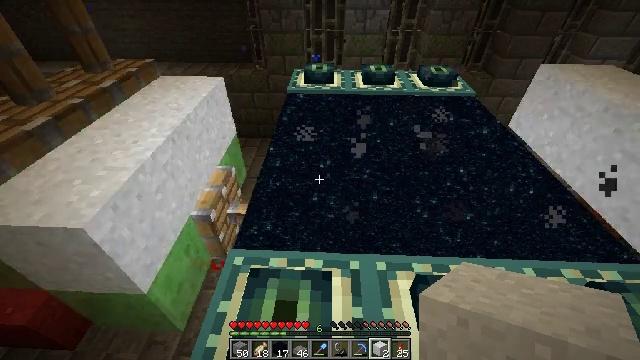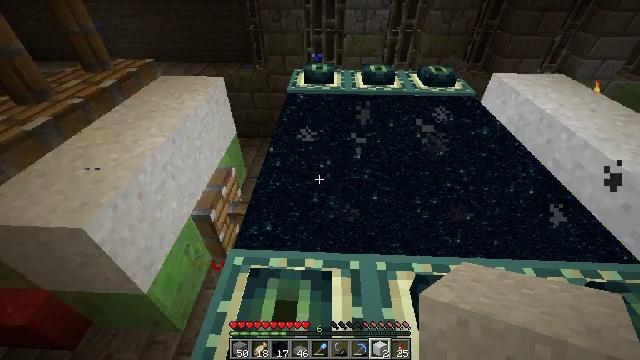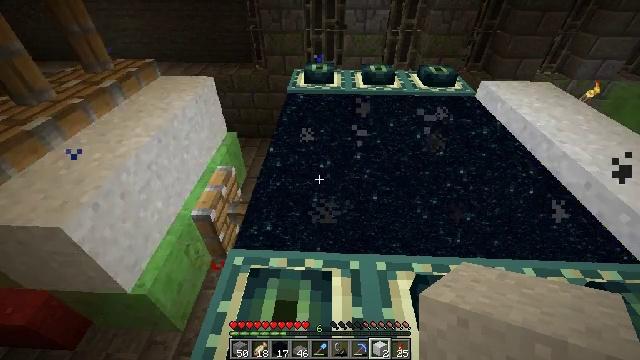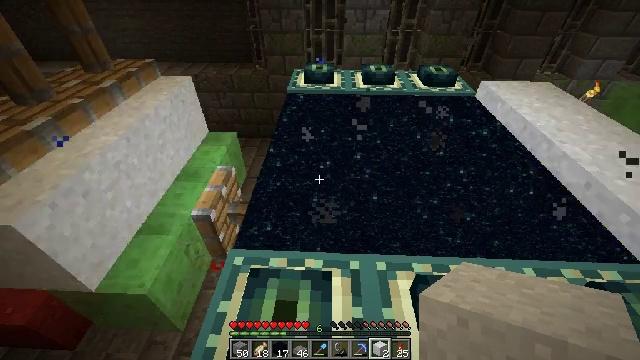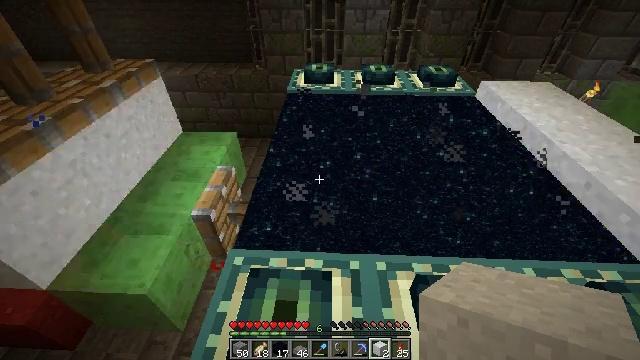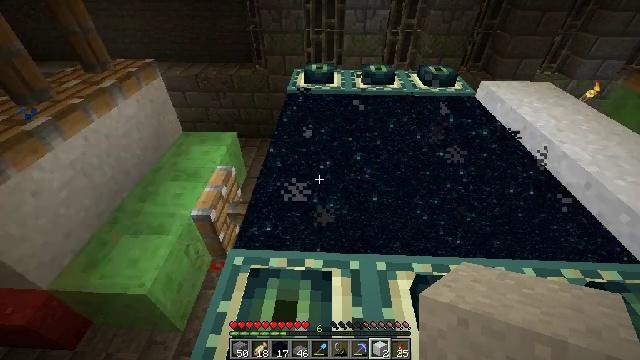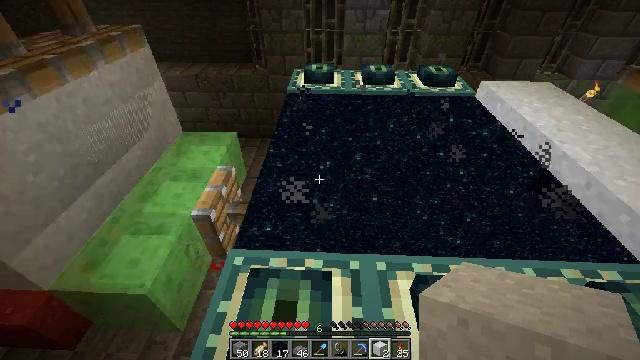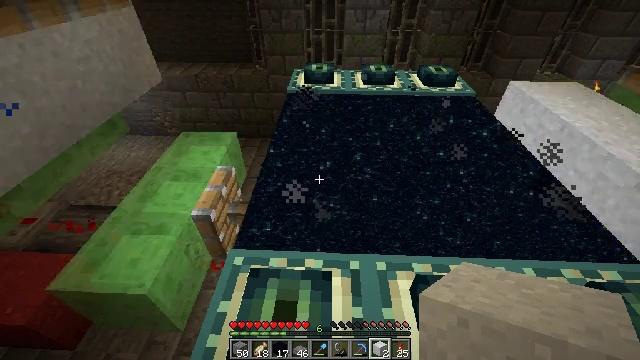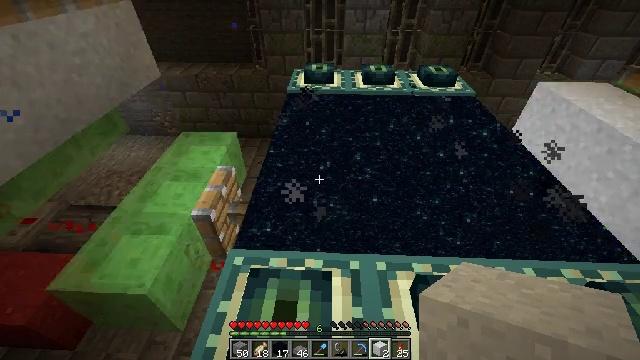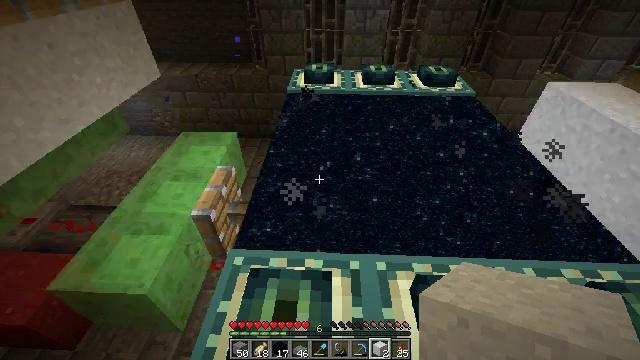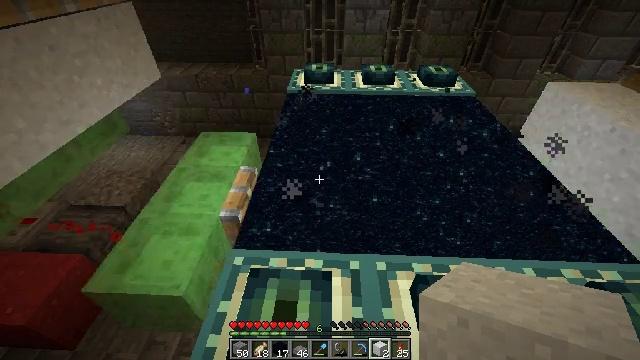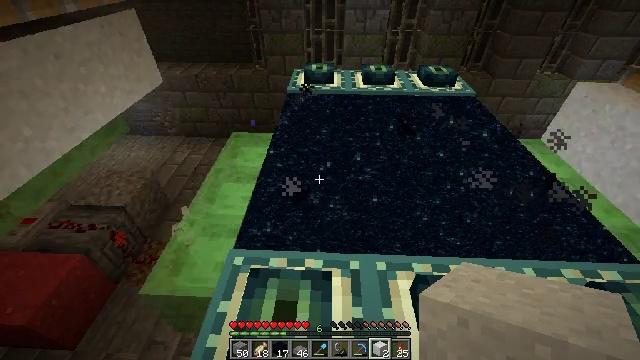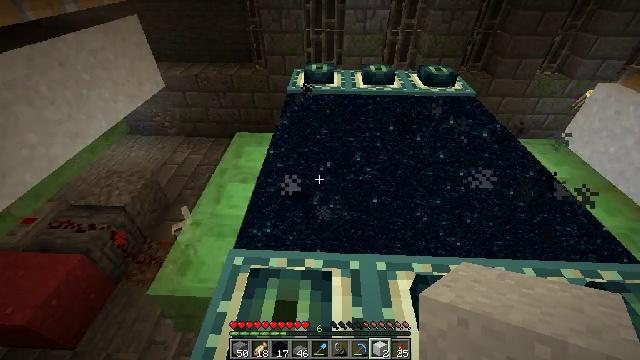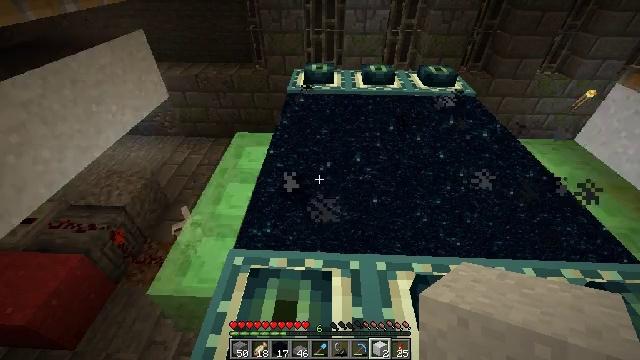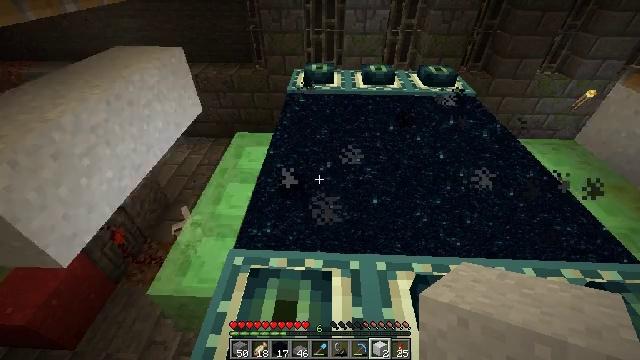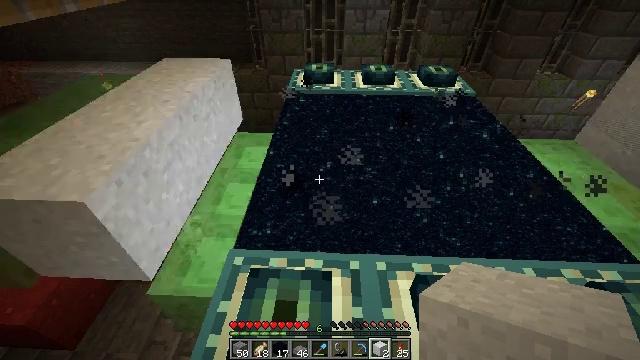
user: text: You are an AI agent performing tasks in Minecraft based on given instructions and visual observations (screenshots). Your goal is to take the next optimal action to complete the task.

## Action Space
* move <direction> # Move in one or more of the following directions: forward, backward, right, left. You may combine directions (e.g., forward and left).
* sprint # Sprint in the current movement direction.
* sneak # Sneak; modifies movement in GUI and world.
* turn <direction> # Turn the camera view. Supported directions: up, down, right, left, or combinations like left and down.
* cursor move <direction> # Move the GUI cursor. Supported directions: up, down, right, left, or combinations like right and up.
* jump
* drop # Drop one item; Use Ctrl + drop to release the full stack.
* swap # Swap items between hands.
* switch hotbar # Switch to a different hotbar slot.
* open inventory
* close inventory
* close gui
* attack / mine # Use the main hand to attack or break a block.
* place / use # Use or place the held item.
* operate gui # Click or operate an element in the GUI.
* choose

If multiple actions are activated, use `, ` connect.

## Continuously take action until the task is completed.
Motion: motion action
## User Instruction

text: Break the white concrete powder block.
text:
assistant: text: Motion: no_op
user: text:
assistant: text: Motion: no_op
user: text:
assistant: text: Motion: no_op
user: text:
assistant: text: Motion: no_op
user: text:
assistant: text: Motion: no_op
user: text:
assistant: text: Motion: no_op
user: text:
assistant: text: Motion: no_op
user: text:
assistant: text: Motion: no_op
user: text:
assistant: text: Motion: no_op
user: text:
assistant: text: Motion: no_op
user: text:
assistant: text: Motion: no_op
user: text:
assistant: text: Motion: no_op
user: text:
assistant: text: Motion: no_op
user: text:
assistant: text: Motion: no_op
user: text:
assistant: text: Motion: no_op
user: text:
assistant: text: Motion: no_op
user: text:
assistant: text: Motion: no_op
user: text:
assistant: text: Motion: no_op
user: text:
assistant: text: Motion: no_op
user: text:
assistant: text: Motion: no_op
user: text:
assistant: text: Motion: no_op
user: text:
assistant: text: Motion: no_op
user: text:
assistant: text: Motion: no_op
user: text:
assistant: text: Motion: no_op
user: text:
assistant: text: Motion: no_op
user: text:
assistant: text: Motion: no_op
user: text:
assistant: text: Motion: no_op
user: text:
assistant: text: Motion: no_op
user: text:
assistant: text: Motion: no_op
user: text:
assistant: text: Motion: no_op